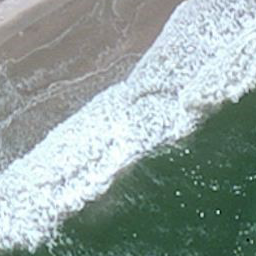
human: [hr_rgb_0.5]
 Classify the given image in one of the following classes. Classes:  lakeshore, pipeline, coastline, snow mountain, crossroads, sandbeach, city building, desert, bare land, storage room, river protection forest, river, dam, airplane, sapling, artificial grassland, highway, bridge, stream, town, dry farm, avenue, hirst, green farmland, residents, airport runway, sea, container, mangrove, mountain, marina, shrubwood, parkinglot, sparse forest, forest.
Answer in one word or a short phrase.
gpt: coastline